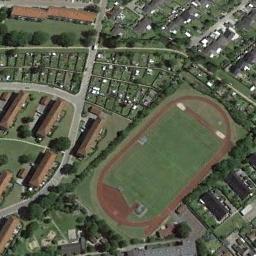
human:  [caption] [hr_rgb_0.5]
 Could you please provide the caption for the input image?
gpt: There are many buildings next to the ground track field .

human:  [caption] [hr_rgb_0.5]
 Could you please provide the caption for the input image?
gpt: The ground track field is surrounded by lots of houses arranged neatly .

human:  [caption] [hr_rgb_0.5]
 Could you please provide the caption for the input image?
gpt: A track and field is built in the middle of a residential area, Surrounded by a lot of vegetation .

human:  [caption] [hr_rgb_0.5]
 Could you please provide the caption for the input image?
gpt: There are several roads beside the track and field .

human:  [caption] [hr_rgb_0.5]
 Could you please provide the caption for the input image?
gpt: There are many buildings around the ground track field with a red track .